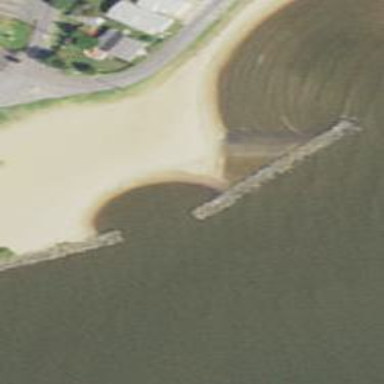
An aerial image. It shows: Breakwater structure.